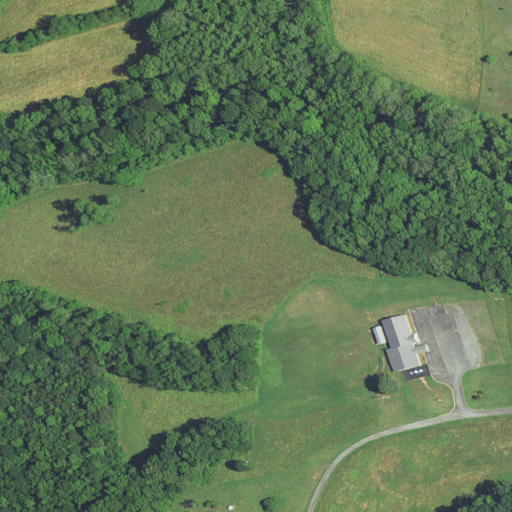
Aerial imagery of mountain in North Carolina named Arnold Mountain containing pasture, deciduous forest, mixed forest, medium intensity development, and open development